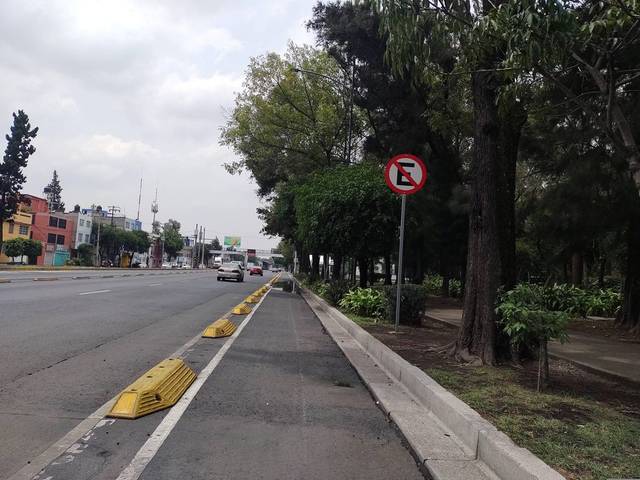
Region: Mexico
Coordinates: 19.444, -99.1125